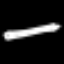
Label: pencil